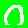
Digit: 0